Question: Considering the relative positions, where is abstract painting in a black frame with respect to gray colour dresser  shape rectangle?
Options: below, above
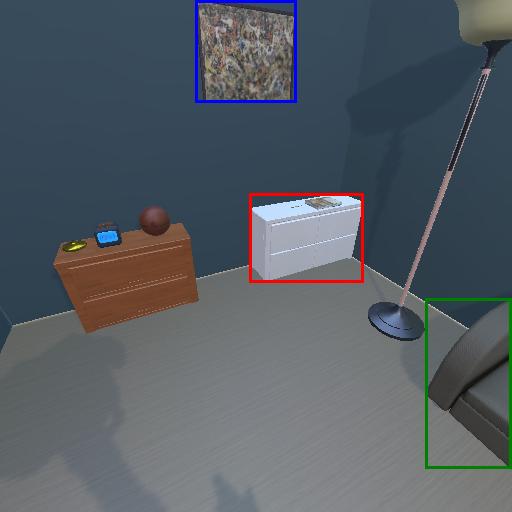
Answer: below